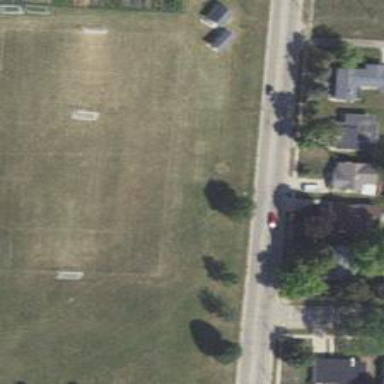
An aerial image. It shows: Soccer pitch for leisureland activities.